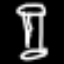
Label: hourglass